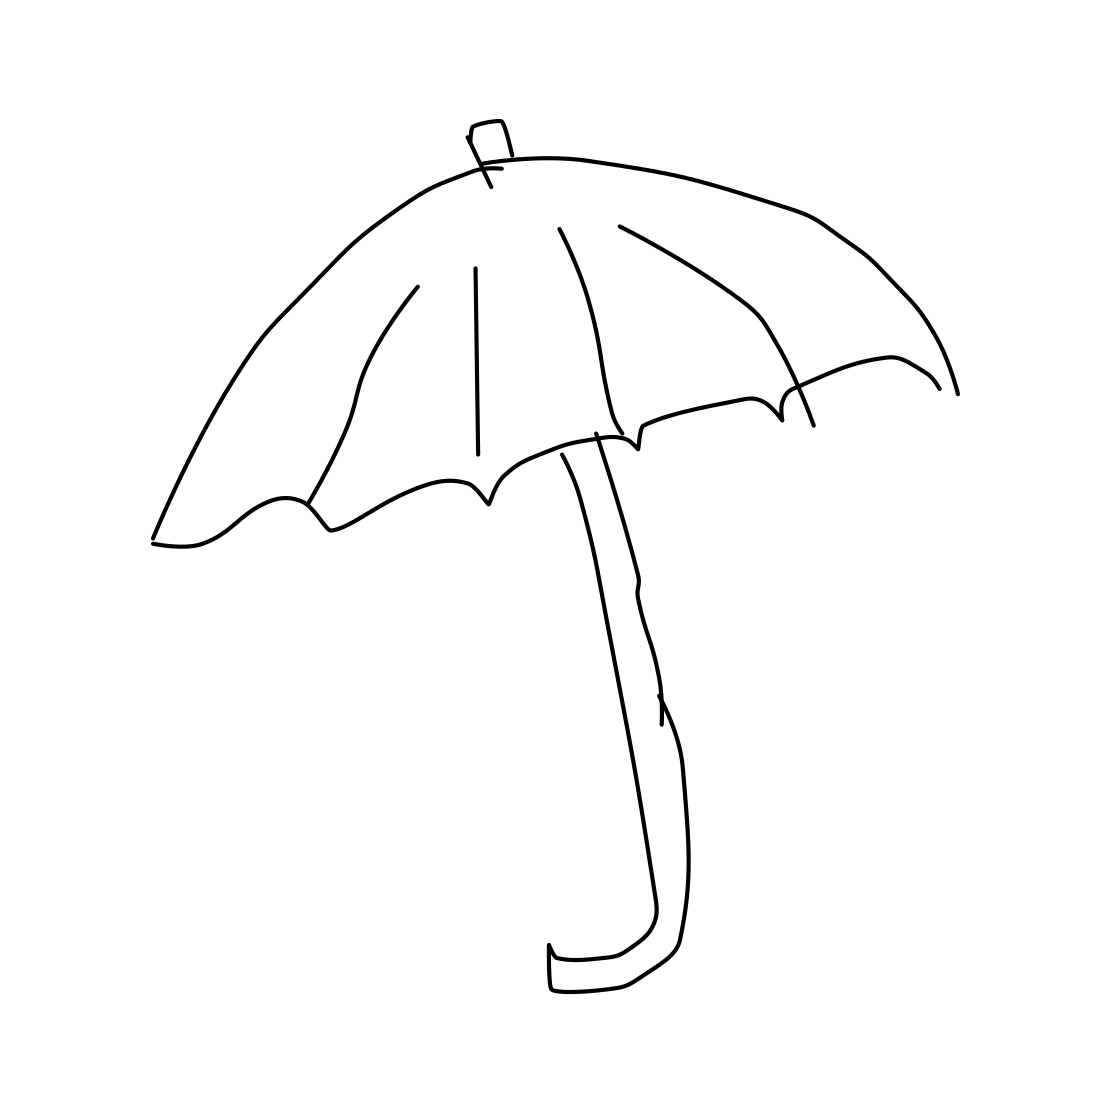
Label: umbrella